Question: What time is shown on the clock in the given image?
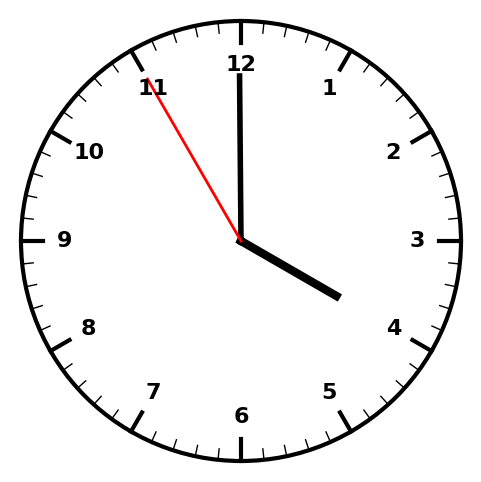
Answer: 03:59:55